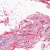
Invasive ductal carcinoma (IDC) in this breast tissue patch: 0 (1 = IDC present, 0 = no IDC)